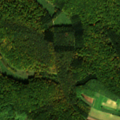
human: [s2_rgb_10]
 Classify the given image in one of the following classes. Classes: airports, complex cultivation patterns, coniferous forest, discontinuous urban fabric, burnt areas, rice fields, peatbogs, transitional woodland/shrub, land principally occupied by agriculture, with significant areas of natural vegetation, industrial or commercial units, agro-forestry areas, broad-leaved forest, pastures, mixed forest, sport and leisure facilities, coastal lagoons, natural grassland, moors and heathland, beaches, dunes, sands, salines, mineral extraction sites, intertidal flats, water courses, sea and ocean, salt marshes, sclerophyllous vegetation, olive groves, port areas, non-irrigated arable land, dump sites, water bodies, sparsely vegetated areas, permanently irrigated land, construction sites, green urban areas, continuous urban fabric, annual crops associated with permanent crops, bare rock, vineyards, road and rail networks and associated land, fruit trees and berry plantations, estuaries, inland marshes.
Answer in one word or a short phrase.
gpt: non-irrigated arable land, land principally occupied by agriculture, with significant areas of natural vegetation, broad-leaved forest